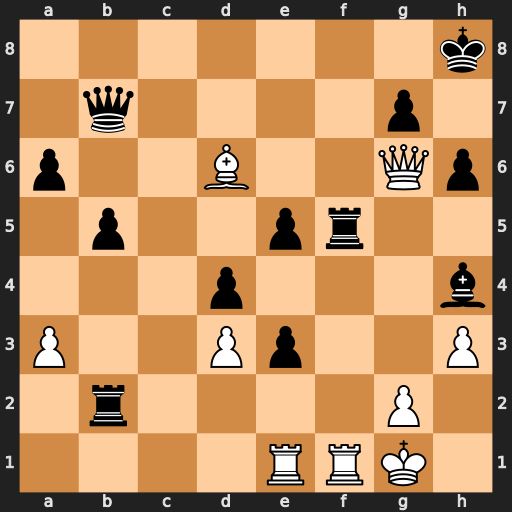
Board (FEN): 7k/1q4p1/p2B2Qp/1p2pr2/3p3b/P2Pp2P/1r4P1/4RRK1
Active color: w
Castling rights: -
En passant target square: -
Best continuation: Rxf5 Rxg2+ Qxg2